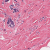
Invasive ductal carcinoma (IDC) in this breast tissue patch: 0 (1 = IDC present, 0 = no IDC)